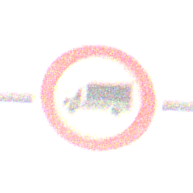
Verkehrszeichen: VerbotFuerKraftfahrzeugeUeberDreiKommaFuenfTonnen
Umgebung: Outdoor, Nature
Tageszeit: Night
Wetter: Clear
Licht: Natural
Jahreszeit: NotSpecified
Kontrast: LowContrast